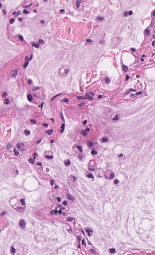
Tumor epithelial tissue: no
Tumor-associated stroma tissue: no
Normal tissue: yes